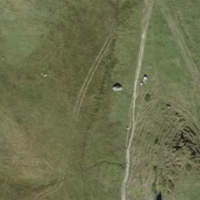
EUNIS habitat code: 23
Species observed at this site:
Lysandra coridon